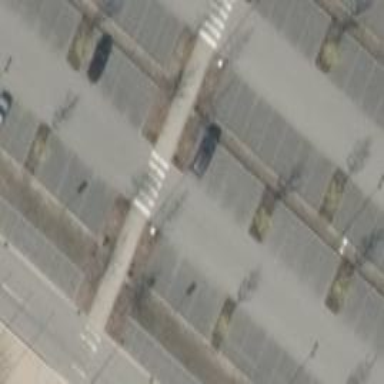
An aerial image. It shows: Parking aisle designated as service road.